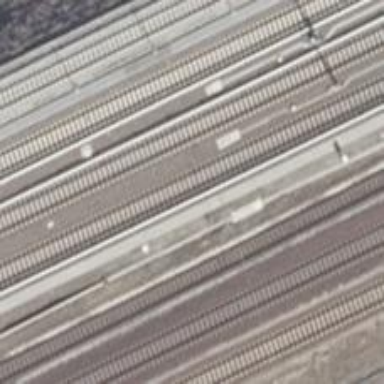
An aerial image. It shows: Railway signal.